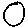
Label: circle